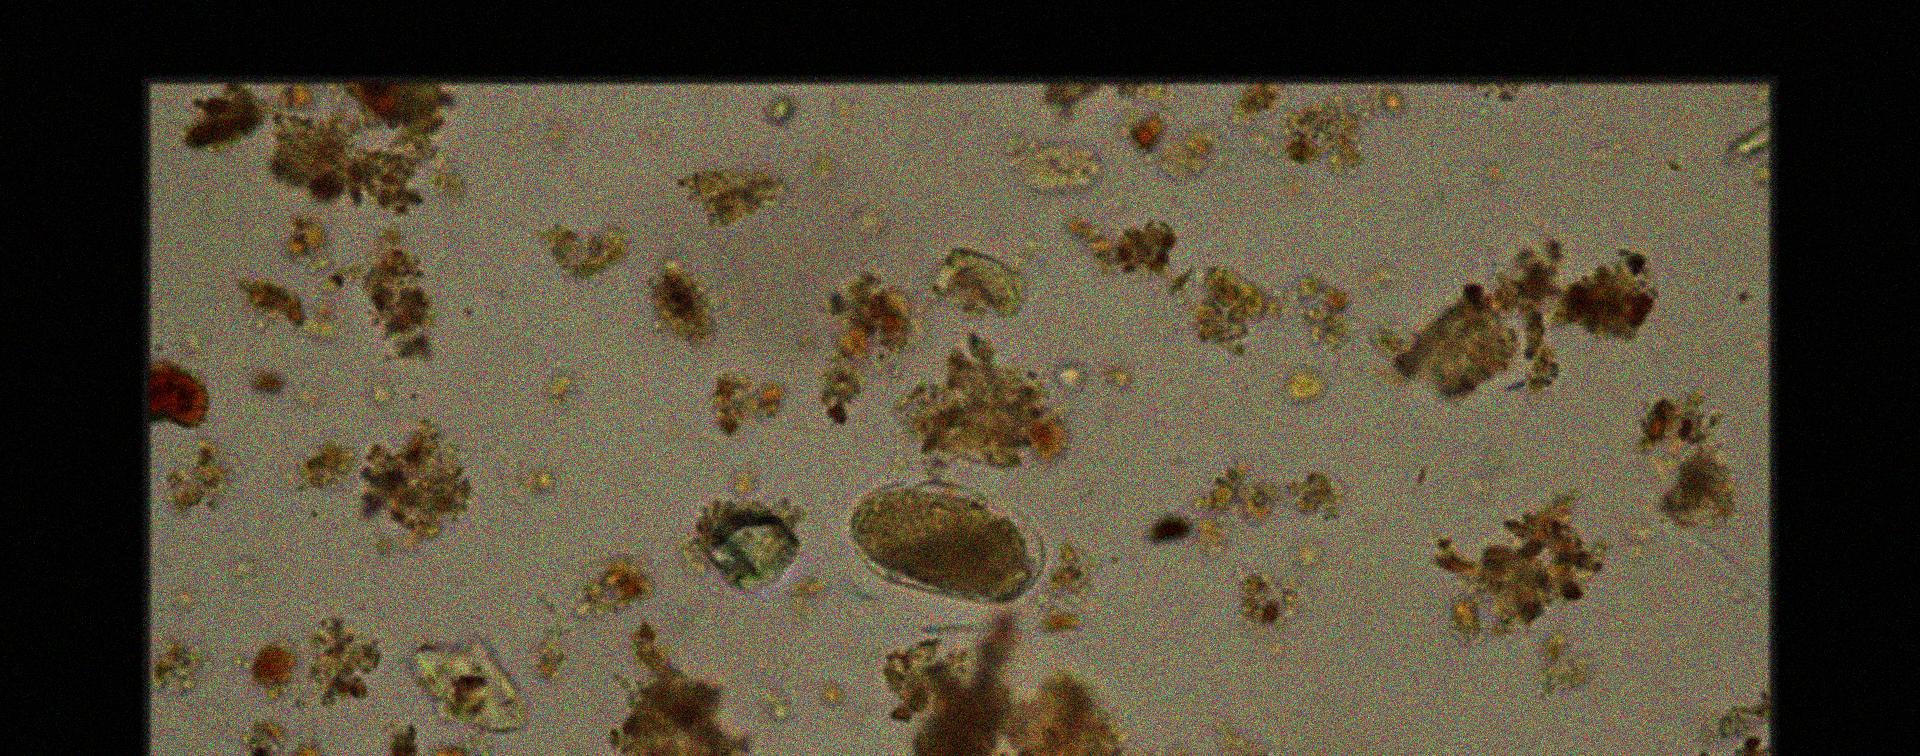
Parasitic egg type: Hookworm egg